Question: I have a table of Confident Interval as the picture below, the questions asking for how many the Interval contains the actual mean of 10 and list them out.
I only know how to count how many
'''
Inside <- 0
for (i in 1:100)
{
if ((CIs[i,1]<10) & ( 10 < CIs[i,2]))
{
Inside <- Inside+1
}
else {}
}
Inside
'''
Could you help me list them out as a matrix? Thank you!

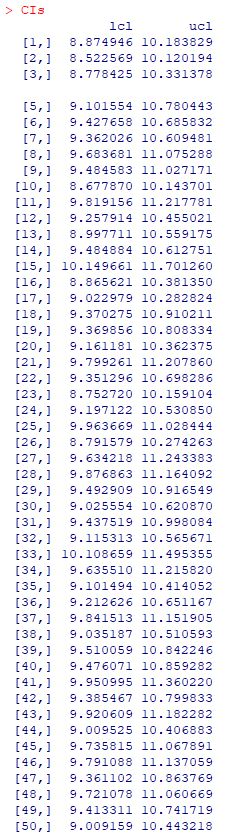
Answer: '''
subset(CIs, lcl > 10 & ucl < 10)
'''
this should list all rows with lcl larger than 10 and ucl smaller than 10. You would need to rplace "CIs" with the name of your data.frame.
Counting can be much easier then with:
'''
nrow(subset(CIs, lcl > 10 & ucl < 10))
'''